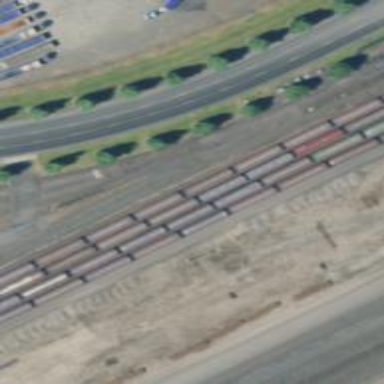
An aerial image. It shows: Wedge used for railway derailment.